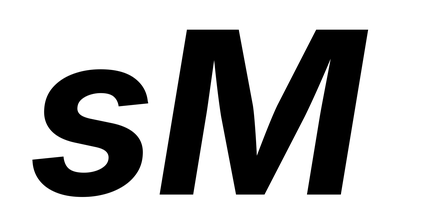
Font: Inter-Italic_Bold_Italic